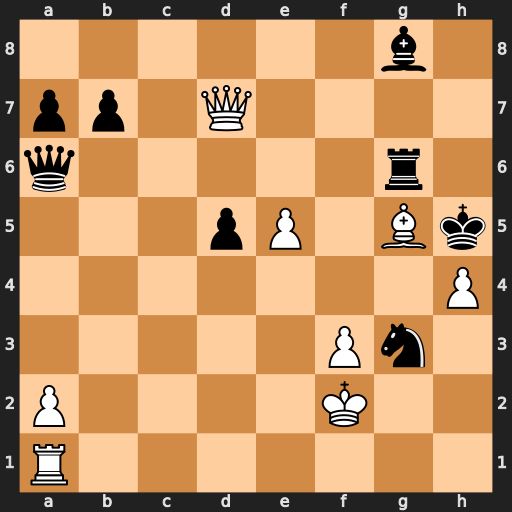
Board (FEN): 6b1/pp1Q4/q5r1/3pP1Bk/7P/5Pn1/P4K2/R7
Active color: w
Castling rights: -
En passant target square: -
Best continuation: Qg4#